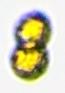
Label: Margalefidinium